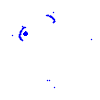
Particle: electron